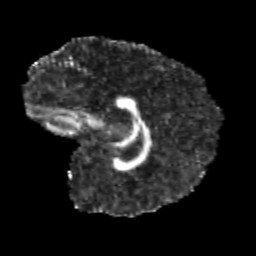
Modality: FA
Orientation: sagittal
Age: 10
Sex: male
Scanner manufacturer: siemens
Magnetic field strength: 3 T
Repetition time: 3.8 s
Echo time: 0.07 s